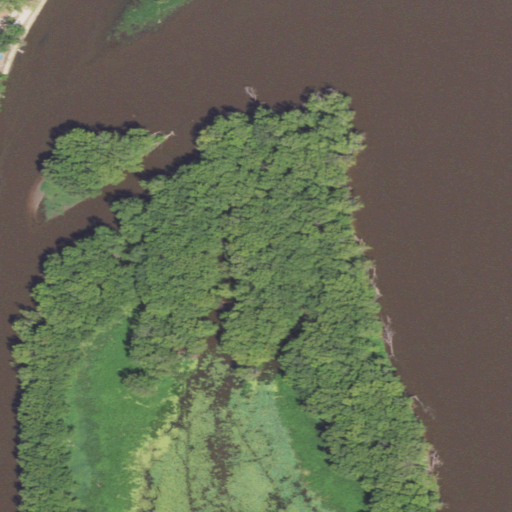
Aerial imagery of island in Iowa named Hubbel Island containing open water, woody wetlands, herbaceous wetlands, and low intensity development